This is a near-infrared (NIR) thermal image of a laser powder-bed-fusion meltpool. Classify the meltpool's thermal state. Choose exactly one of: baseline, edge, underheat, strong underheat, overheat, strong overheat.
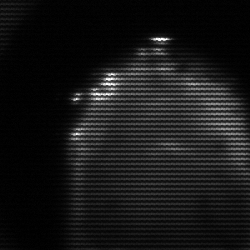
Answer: edge